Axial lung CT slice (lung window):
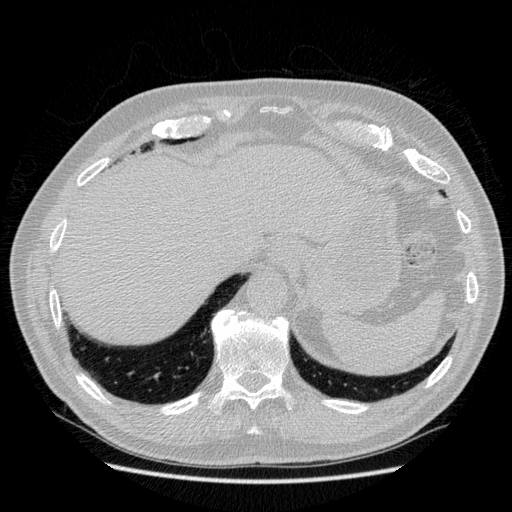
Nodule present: no